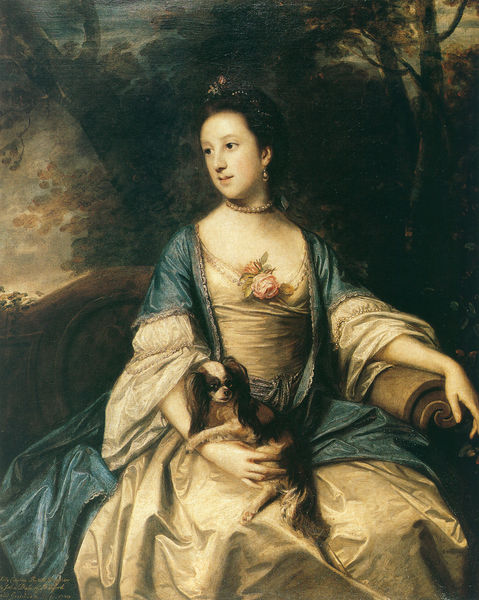
Titel: Caroline Spencer, Duchess of Marlborough
Künstler: Sir Joshua Reynolds
Institution: The Marquess of Tavistock and the Trustees of the Bedford Estates, at Woburn Abbey
Schlagwörter: blau, blätter, dunkel, gemälde, hand, himmel, schatten, umhang, bäume, landschaft, sitzen, ausschnitt, blume, frau, holz, kleid, licht, mund, ohrring, profil, weiss, blick, blüte, hund, rose, tuch, augen, falten, gesicht, haarschmuck, stein, hände, portrait, porträt, dämmerung, natur, gold, haare, sessel, sitzend, ohrringe, dekollete, dekoltee, diadem, england, perlen, rosa, seide, wald, fell, halsband, kette, herbst, bank, perlenkette, schoss, taft, blauer umhang, rosa kleid